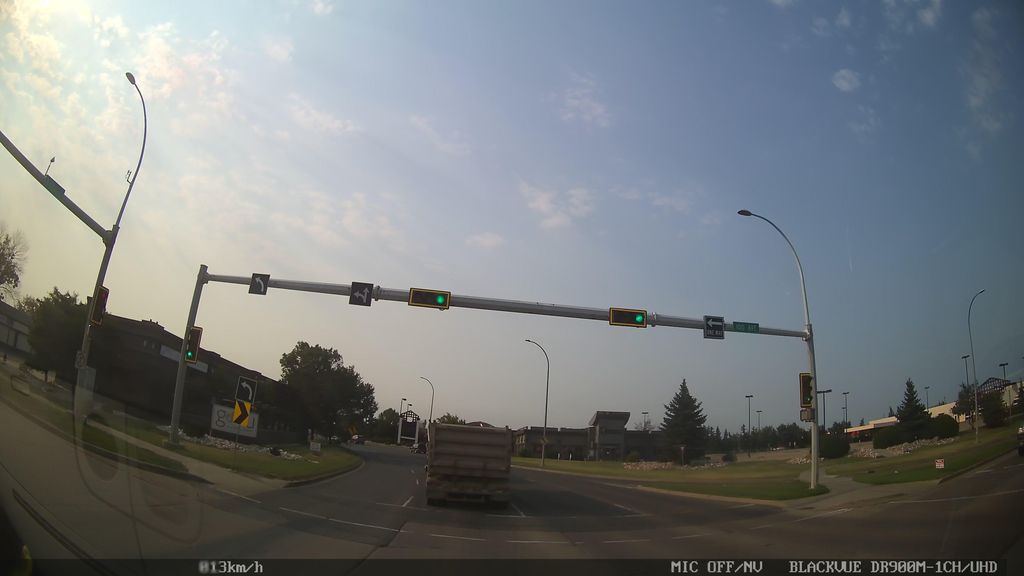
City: edmonton